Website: bh-photo
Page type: payment
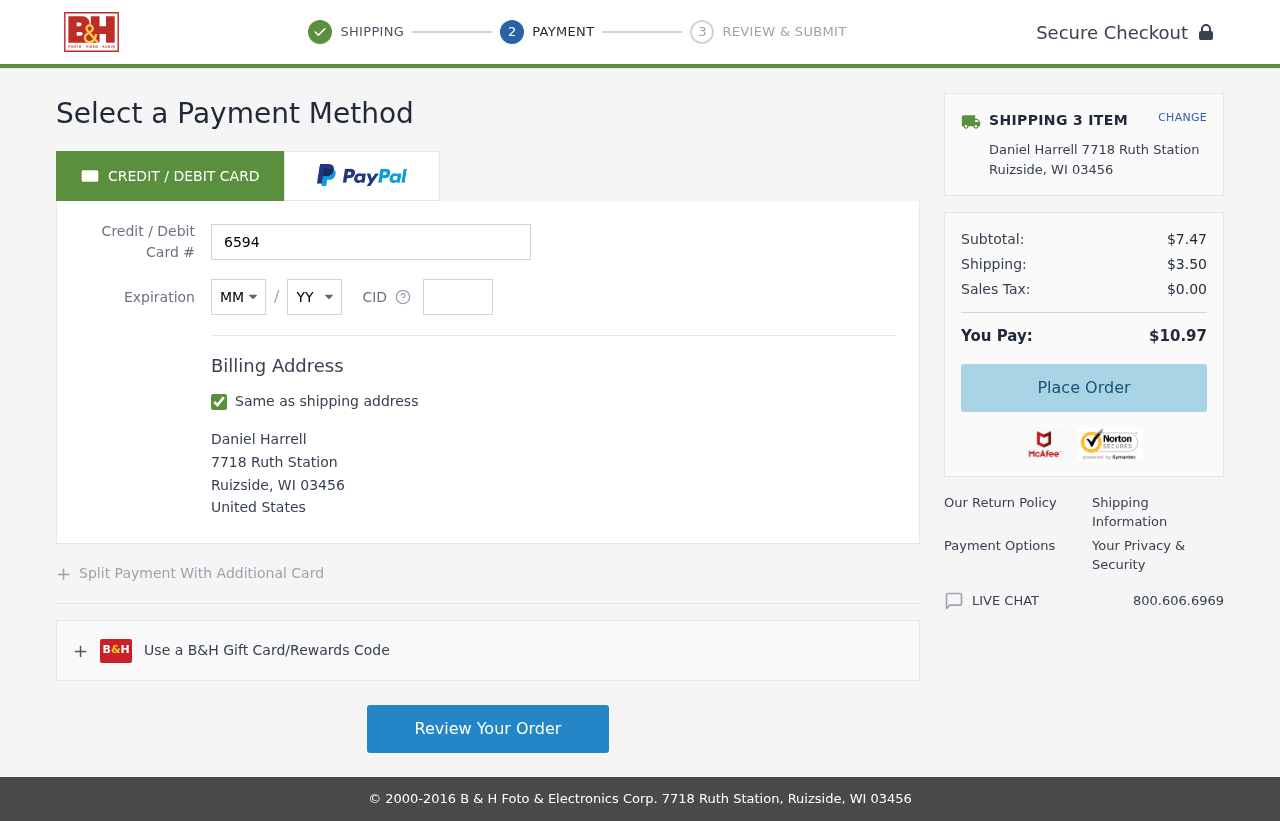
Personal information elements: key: PII_CARD_CVV
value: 315
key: PII_CARD_EXPIRY_MONTH
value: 06
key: PII_CARD_EXPIRY_YEAR
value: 27
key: PII_CARD_NUMBER
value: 6594 7511 0903 2380
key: PII_CITY
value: Ruizside
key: PII_COUNTRY
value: United States
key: PII_FULLNAME
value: Daniel Harrell
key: PII_POSTCODE
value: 03456
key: PII_STATE_ABBR
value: WI
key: PII_STREET
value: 7718 Ruth Station
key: PII_FULLNAME2
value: Daniel Harrell
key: PII_STREET2
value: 7718 Ruth Station
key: PII_CITY2
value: Ruizside
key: PII_STATE_ABBR2
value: WI
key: PII_POSTCODE2
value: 03456
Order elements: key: ORDER_NUM_ITEMS
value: SHIPPING 3 ITEM
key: ORDER_SUBTOTAL
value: $7.47
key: ORDER_SHIPPING_COST
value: $3.50
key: ORDER_TAX
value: $0.00
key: ORDER_TOTAL
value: $10.97